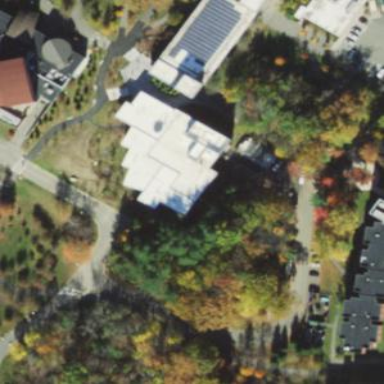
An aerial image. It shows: College building.